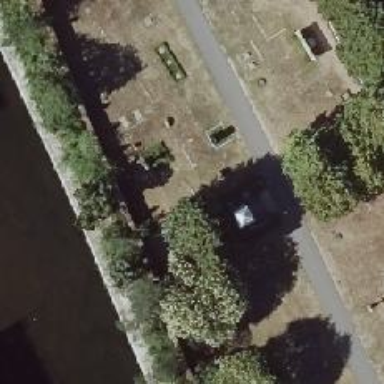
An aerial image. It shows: Tomb in historic cemetery.